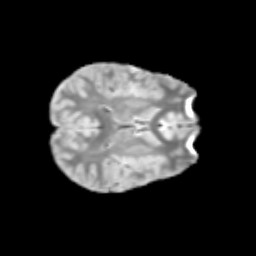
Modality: T2w
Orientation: axial
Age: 10
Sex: female
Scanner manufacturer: siemens
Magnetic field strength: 3 T
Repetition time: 3.8 s
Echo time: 0.07 s